Question: I'm creating a number of custom shapes (4 coordinates) that are placed next to each other. I'd like to detect when the user touches one of the shapes and determine which one they've touched.
I already know how to register the touch and I've done collision detection in other apps. The problem is that if you have diamond shapes placed in a 'lattice' (not overlapping) then you can't simply see if the touch point is within the x and y bounds.
Essentially I'm looking to generate a list of pixels that make the shape which I can then compare my touch point to.
Can anybody help me out?
Edit:

The dot is the user's touch. As the touch isn't in contact with any of the edges, I can't use object collision. If you treat the diamonds as rectangles, then in this example, the program thinks you have touched both.
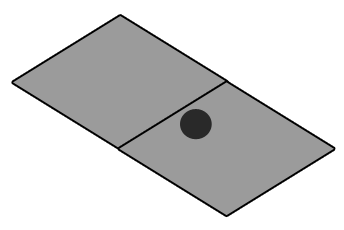
Answer: To find out if a point is inside a polygon, you can use the any of the methods outlines <URL>" algorithm.
Of course - if you want to keep things simple you can use <URL>. You can also get the collision points given multiple PolygonShapes directly.